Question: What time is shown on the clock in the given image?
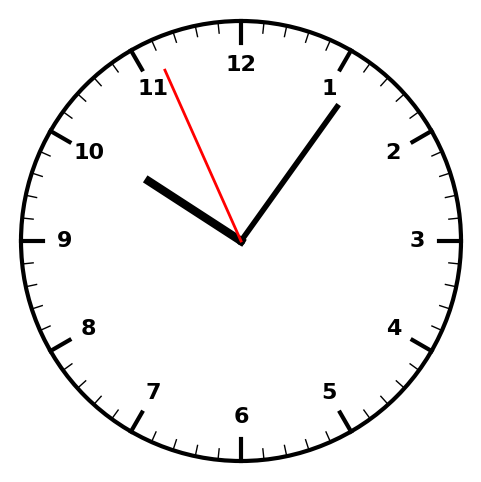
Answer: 10:05:56